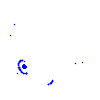
Particle: electron